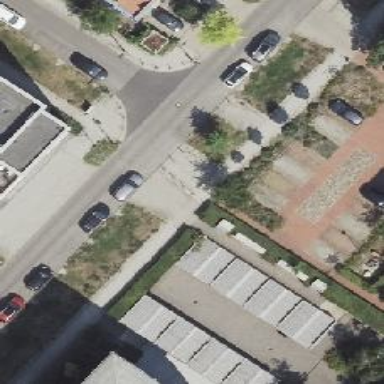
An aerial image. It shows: Residential road with asphalt surface. There are parallel parking lanes on both sides of the road.